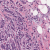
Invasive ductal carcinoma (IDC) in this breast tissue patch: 1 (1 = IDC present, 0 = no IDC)